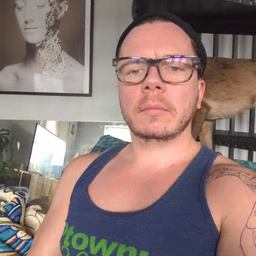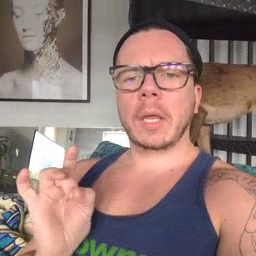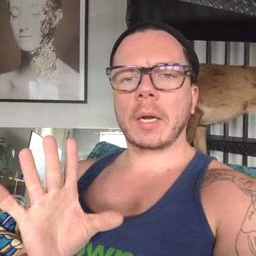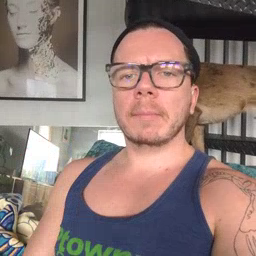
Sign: yucky